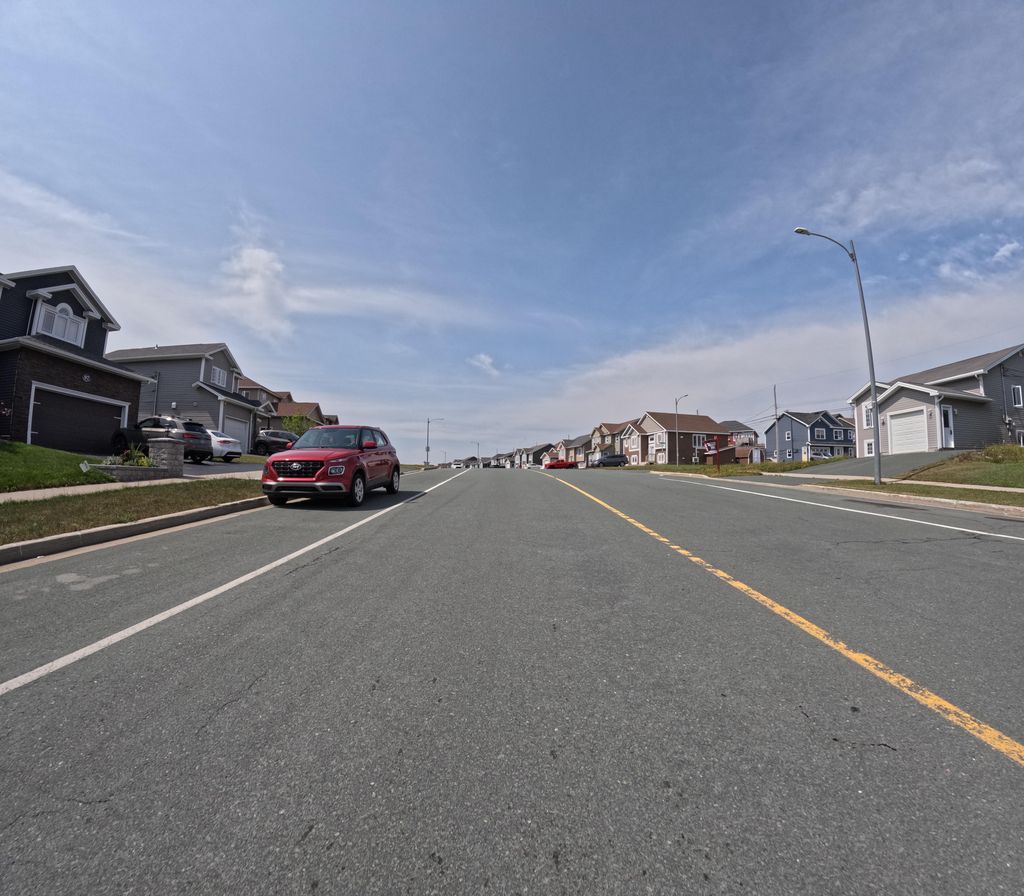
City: st_johns